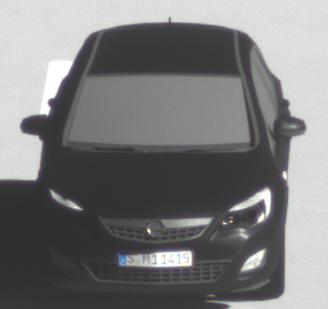
Make: Opel
Model: Astra 1.4 ecoFlex
Detailed model: Astra (J)
Model produced from: 2009/12
Model produced until: 2010/12
Doors: 5
Color: black
Road condition: dry road
Daytime: midday
Contrast: high contrast